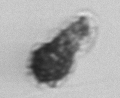
Label: Syracosphaera_pulchra